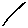
Label: line